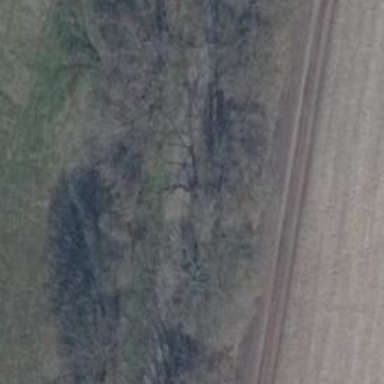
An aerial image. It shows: Row of trees in natural setting.